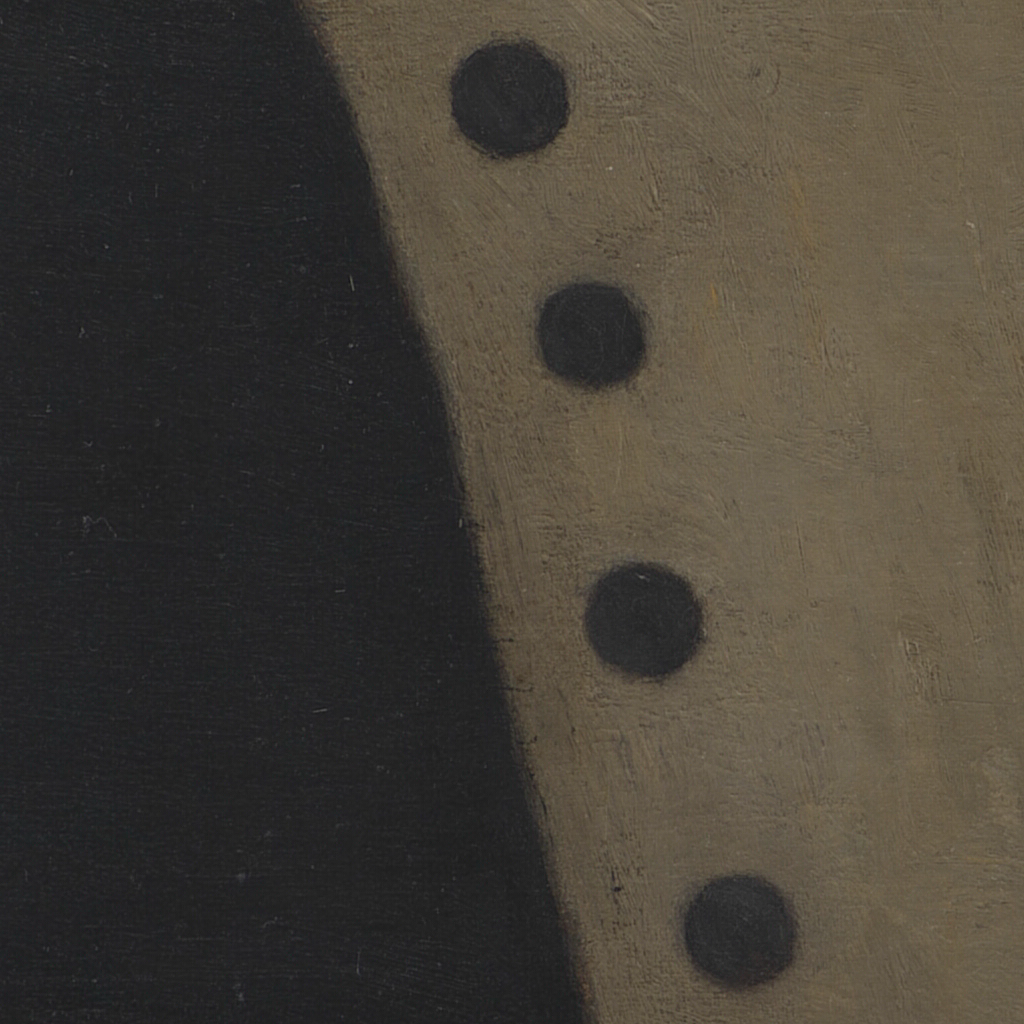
portrait painting, close up, bright diffused light, mustard yellow jacket with dark buttons over dark dress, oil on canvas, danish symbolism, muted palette